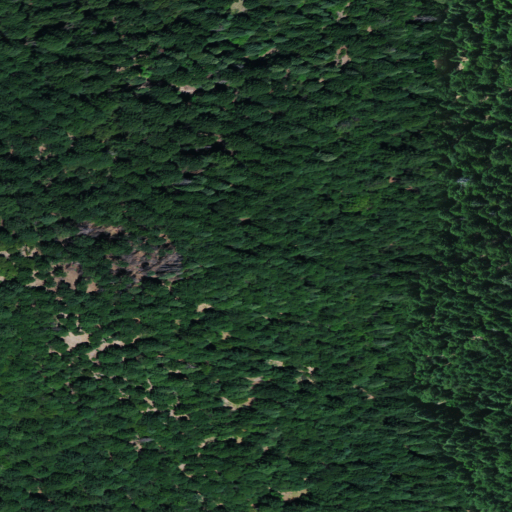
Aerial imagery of mountain in California named Smith Peak containing grassland, evergreen forest, open development, and deciduous forest